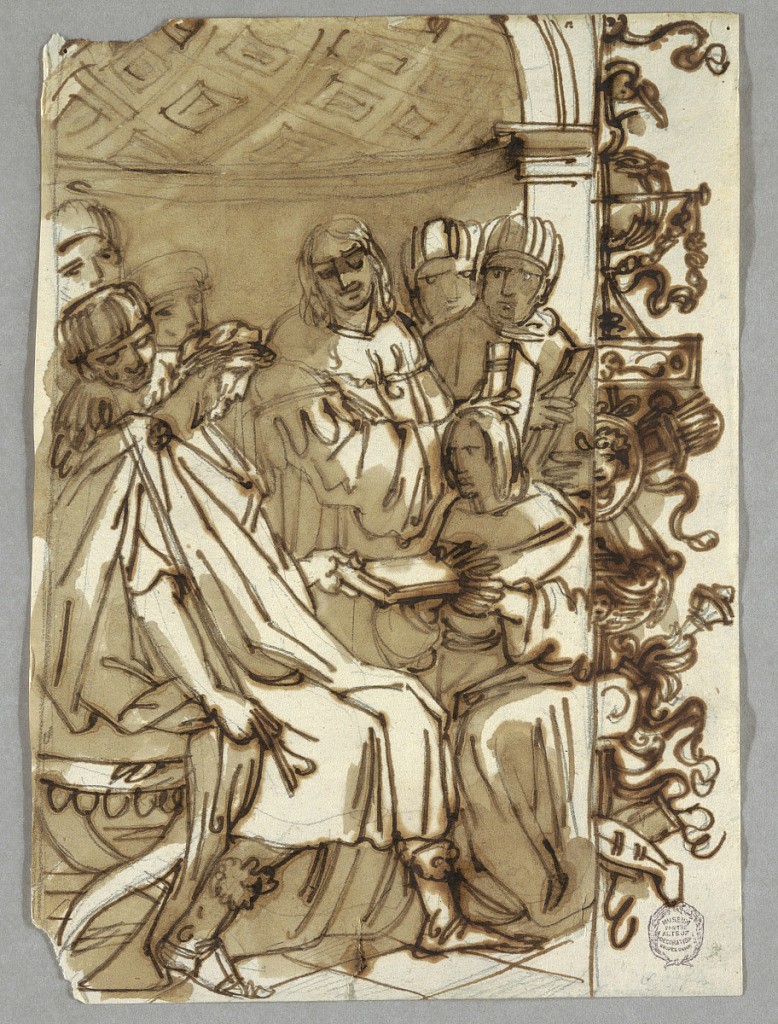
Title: Tribonian Presents Pandects to Emperor Julian, after Perino del Vaga; Sketch of Trophy
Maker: Felice Giani, Italian, 1758–1823
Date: ca. 1820
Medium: Pen and dark brown ink, brush and sepia wash on off white laid paper
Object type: Drawing
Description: At left, a seated man in antique Roman dress hands an object to a kneeling man. Around them are several other men and above them a coffered ceiling. At right, half a design for a trophy.